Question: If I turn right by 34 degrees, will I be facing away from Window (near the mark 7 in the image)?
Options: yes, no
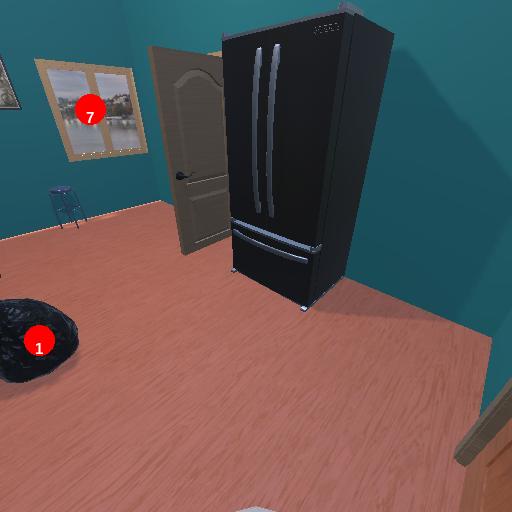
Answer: yes